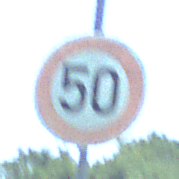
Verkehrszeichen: Geschwindigkeit50
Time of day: Midday
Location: Outdoor (Nature)
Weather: Clear
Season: Summer
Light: Natural